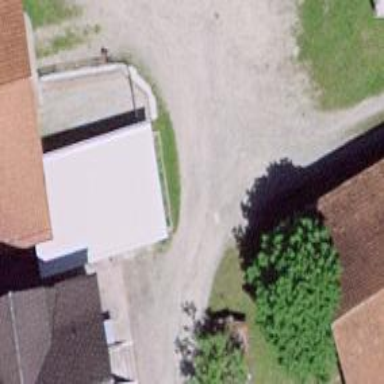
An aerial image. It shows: Compacted driveway serving as service road.